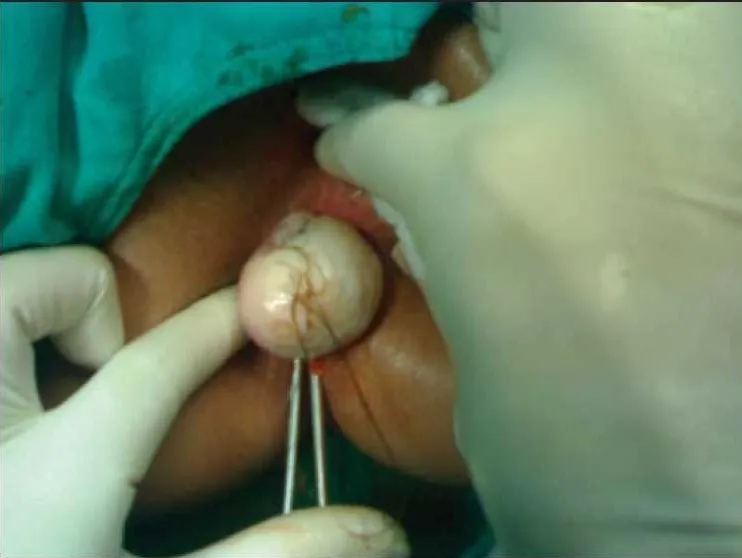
Solid intra-rectal dermoid being delivered out of the rectum.
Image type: medical_photograph (other_medical_photograph)